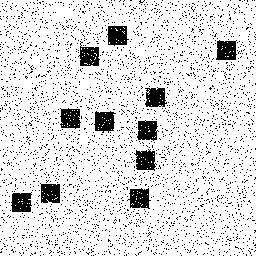
Squares: 11
Triangles: 0
Stars: 0
Total shapes: 11